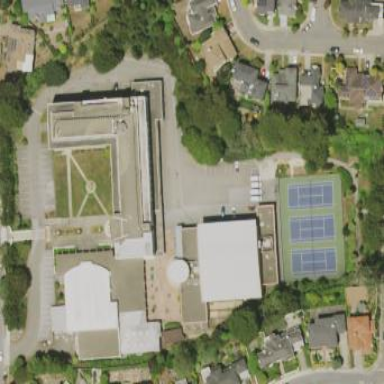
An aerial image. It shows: School used for education purposes.